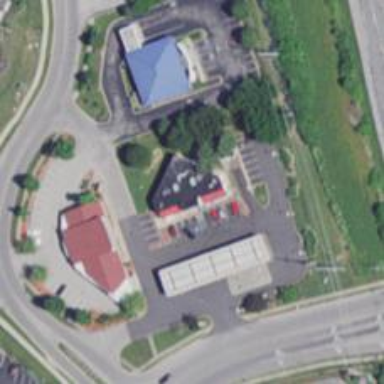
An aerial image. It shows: Convenience shop.